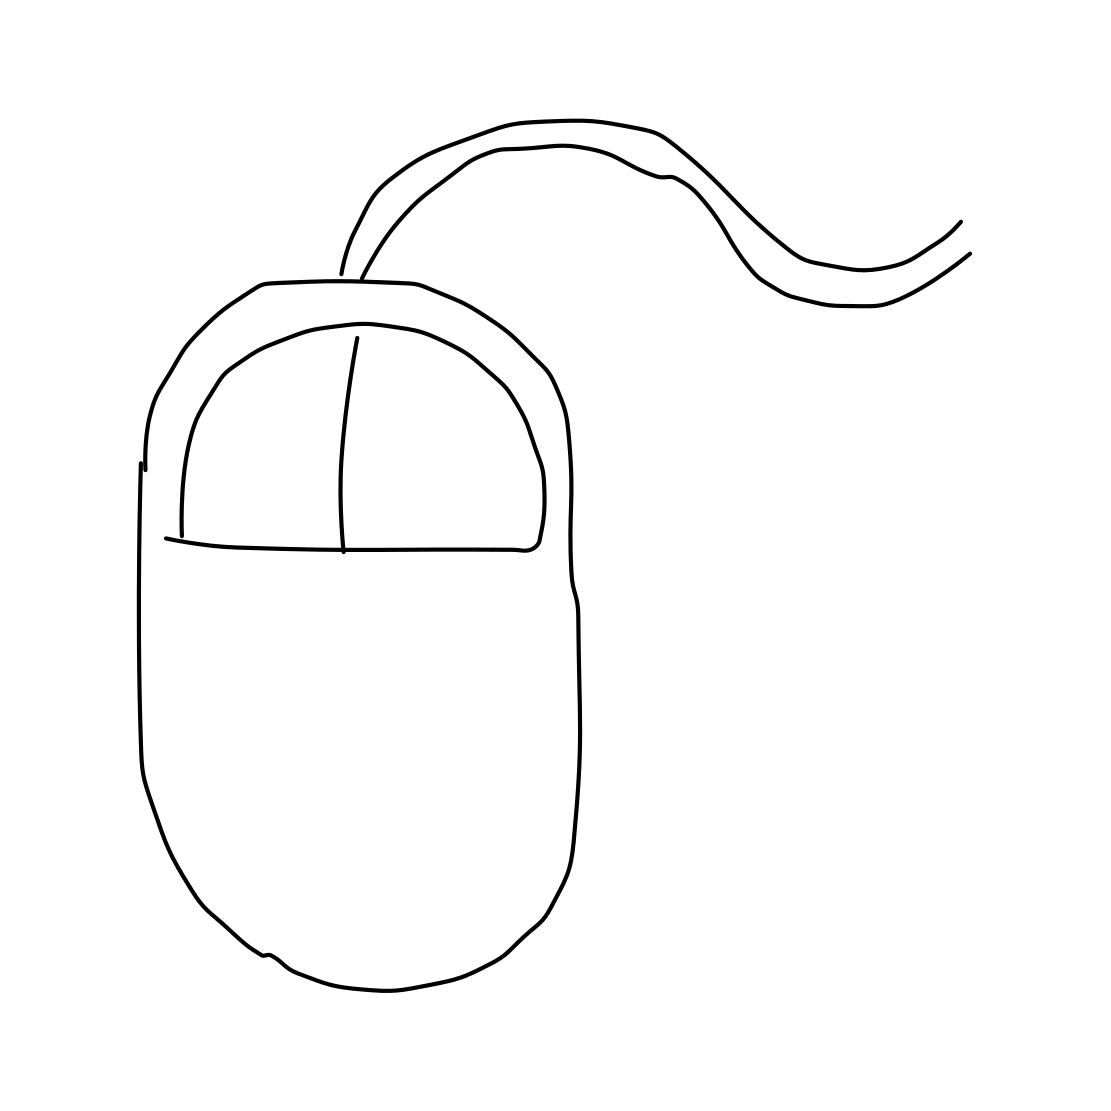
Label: computer-mouse